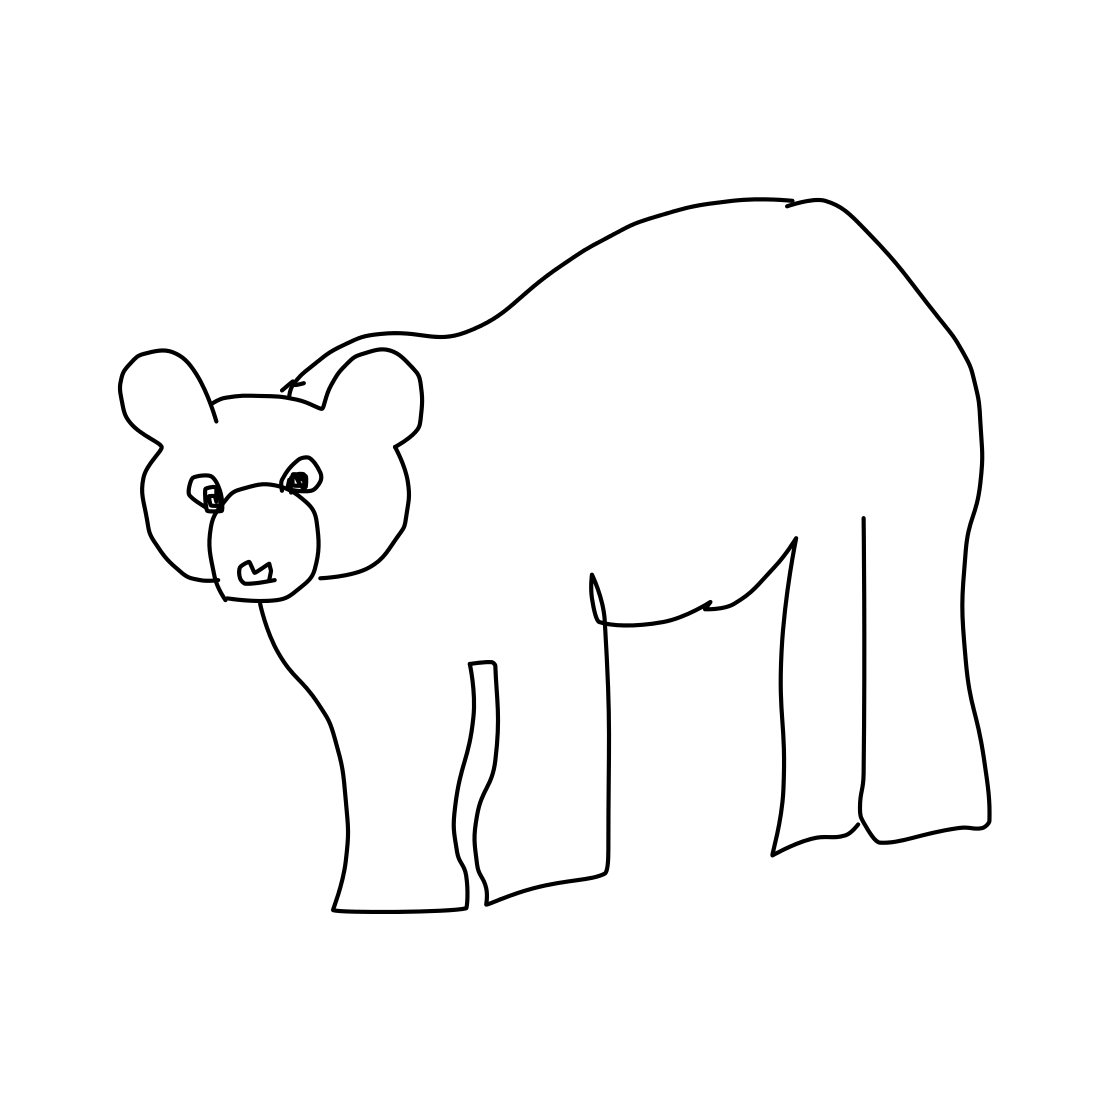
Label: bear (animal)